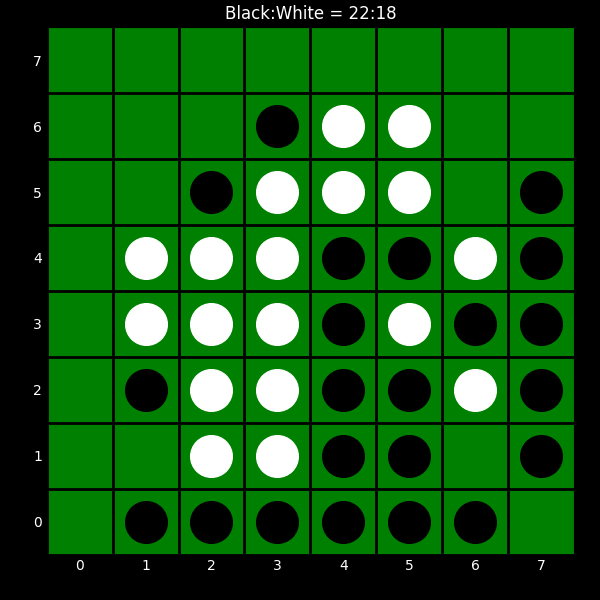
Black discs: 22
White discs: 18